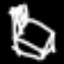
Label: bed